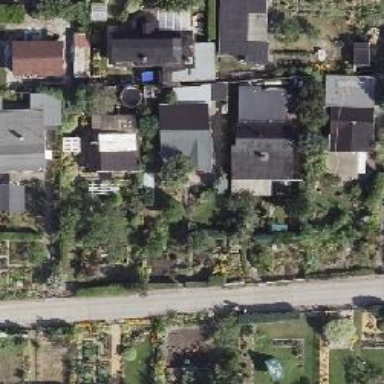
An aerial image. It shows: Garden area designated for leisure land.